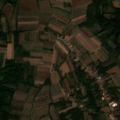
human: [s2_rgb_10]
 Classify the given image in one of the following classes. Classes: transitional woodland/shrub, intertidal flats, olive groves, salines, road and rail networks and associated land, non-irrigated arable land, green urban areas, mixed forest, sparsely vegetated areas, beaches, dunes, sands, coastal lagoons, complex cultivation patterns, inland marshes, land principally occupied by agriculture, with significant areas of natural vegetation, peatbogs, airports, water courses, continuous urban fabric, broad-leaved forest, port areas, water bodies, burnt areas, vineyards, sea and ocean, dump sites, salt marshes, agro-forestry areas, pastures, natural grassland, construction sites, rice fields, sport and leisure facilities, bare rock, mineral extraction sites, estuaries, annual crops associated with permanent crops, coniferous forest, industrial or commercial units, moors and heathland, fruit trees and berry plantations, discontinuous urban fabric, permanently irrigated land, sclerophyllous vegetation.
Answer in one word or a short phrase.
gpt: non-irrigated arable land, complex cultivation patterns, land principally occupied by agriculture, with significant areas of natural vegetation, broad-leaved forest, transitional woodland/shrub